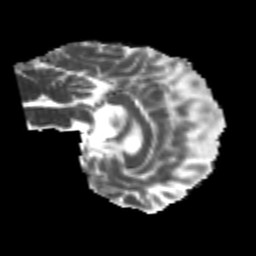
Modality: MD
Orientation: sagittal
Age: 21
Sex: male
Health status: healthy
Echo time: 0.074 s